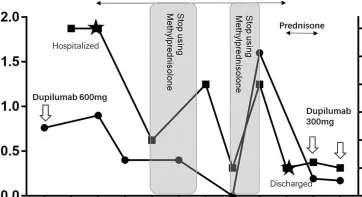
Temperature, EOS, and lung CT changes before, during, and after hospitalization for pulmonary symptoms. (C) Absolute EOS and temperature fluctuations were consistent and responsive to glucocorticoid therapy. Methylprednisolone was administered during hospitalization as the patient's temperature, cough, and shortness of breath had worsened, and blood eosinophil levels had increased on two separate occasions.
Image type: pathology (masson_trichrome)